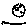
Label: moon